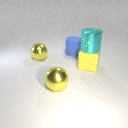
large yellow metal sphere to the left of large blue rubber cylinder